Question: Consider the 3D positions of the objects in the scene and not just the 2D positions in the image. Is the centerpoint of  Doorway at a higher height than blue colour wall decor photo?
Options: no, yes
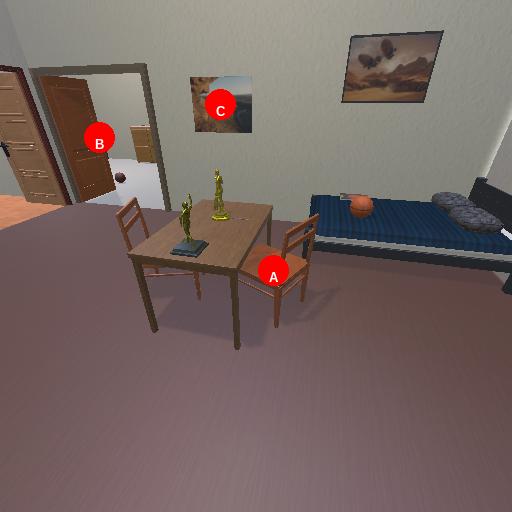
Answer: no